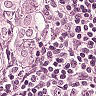
Metastatic tissue present: yes